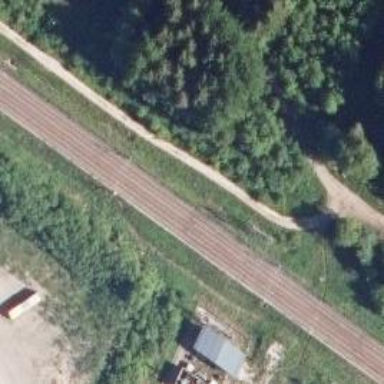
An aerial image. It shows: Railway signal.